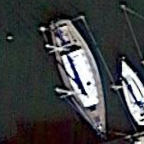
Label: civil